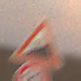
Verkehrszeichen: Steigung10
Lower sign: Geschwindigkeit20
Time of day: SunriseSunset
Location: Outdoor (Nature)
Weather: PartlyCloudy
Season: NotSpecified
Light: Natural